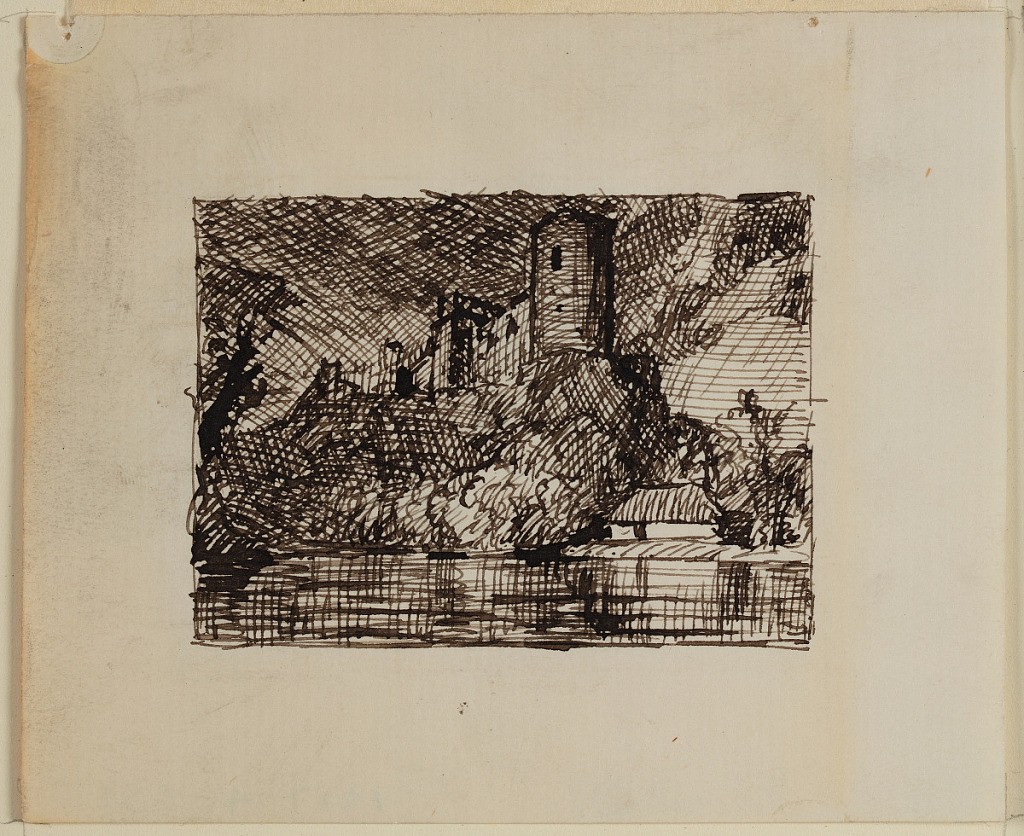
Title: Imaginary Landscape with Castle
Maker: Frederic Edwin Church, American, 1826–1900
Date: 1870–75
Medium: Pen and black ink on off-white laid paper
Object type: Drawing
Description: Landscape and architecture sketch showing an imagined view of a landscape with a medieval castle and a cottage, derived from the artist's view of Château de la Bâtiaz in Martigny, Switzerland. In the foreground, a river flows horizontally across the composition, with the nearby grassy bank visible in the lower left corner. Across the river at right, a small cottage with a thatch roof is illuminated in a patch of light beside several trees. Looming above it in the middle distance at upper left is a medieval castle with a tall, circular tower that is perched atop a lofty and abrupt hill. Dark storm clouds gather over the castle along the upper margin.